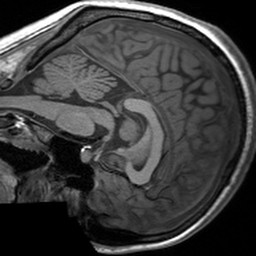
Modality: T1w
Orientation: sagittal
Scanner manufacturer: siemens
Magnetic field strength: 3 T
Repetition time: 1.54 s
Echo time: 0.00234 s